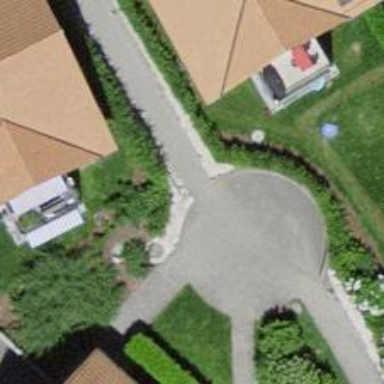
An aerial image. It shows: Path made of paving stones.